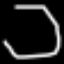
Label: octagon